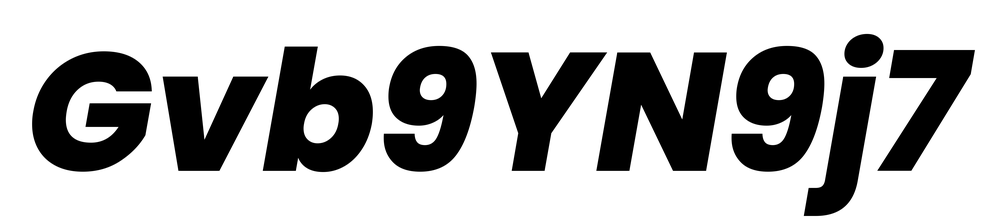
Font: Poppins-ExtraBoldItalic